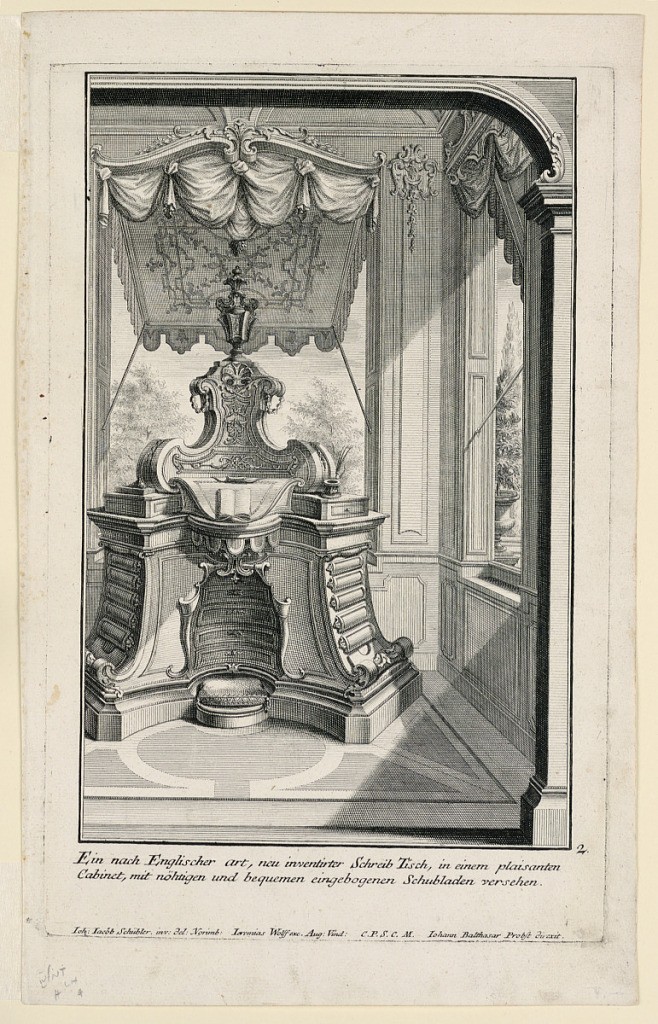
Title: Print
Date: About 1720
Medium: Black ink on white paper
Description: Vertical rectangle. A small curved writing desk is placed near an open window; another window before it. Awnings project from the windows. Writing implement on the desk. Below, a two line inscription (in German), and designer's names, and the number, ''2'', lower right.